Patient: sex F, age 63
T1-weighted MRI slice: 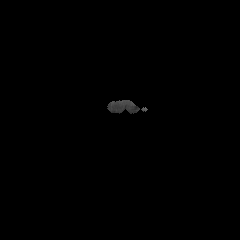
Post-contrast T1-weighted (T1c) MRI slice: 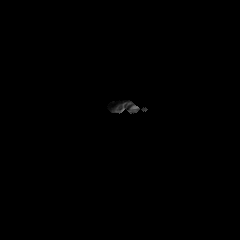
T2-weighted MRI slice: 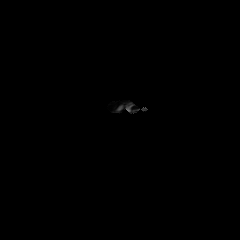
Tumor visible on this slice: no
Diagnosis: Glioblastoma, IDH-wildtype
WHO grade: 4